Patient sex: F
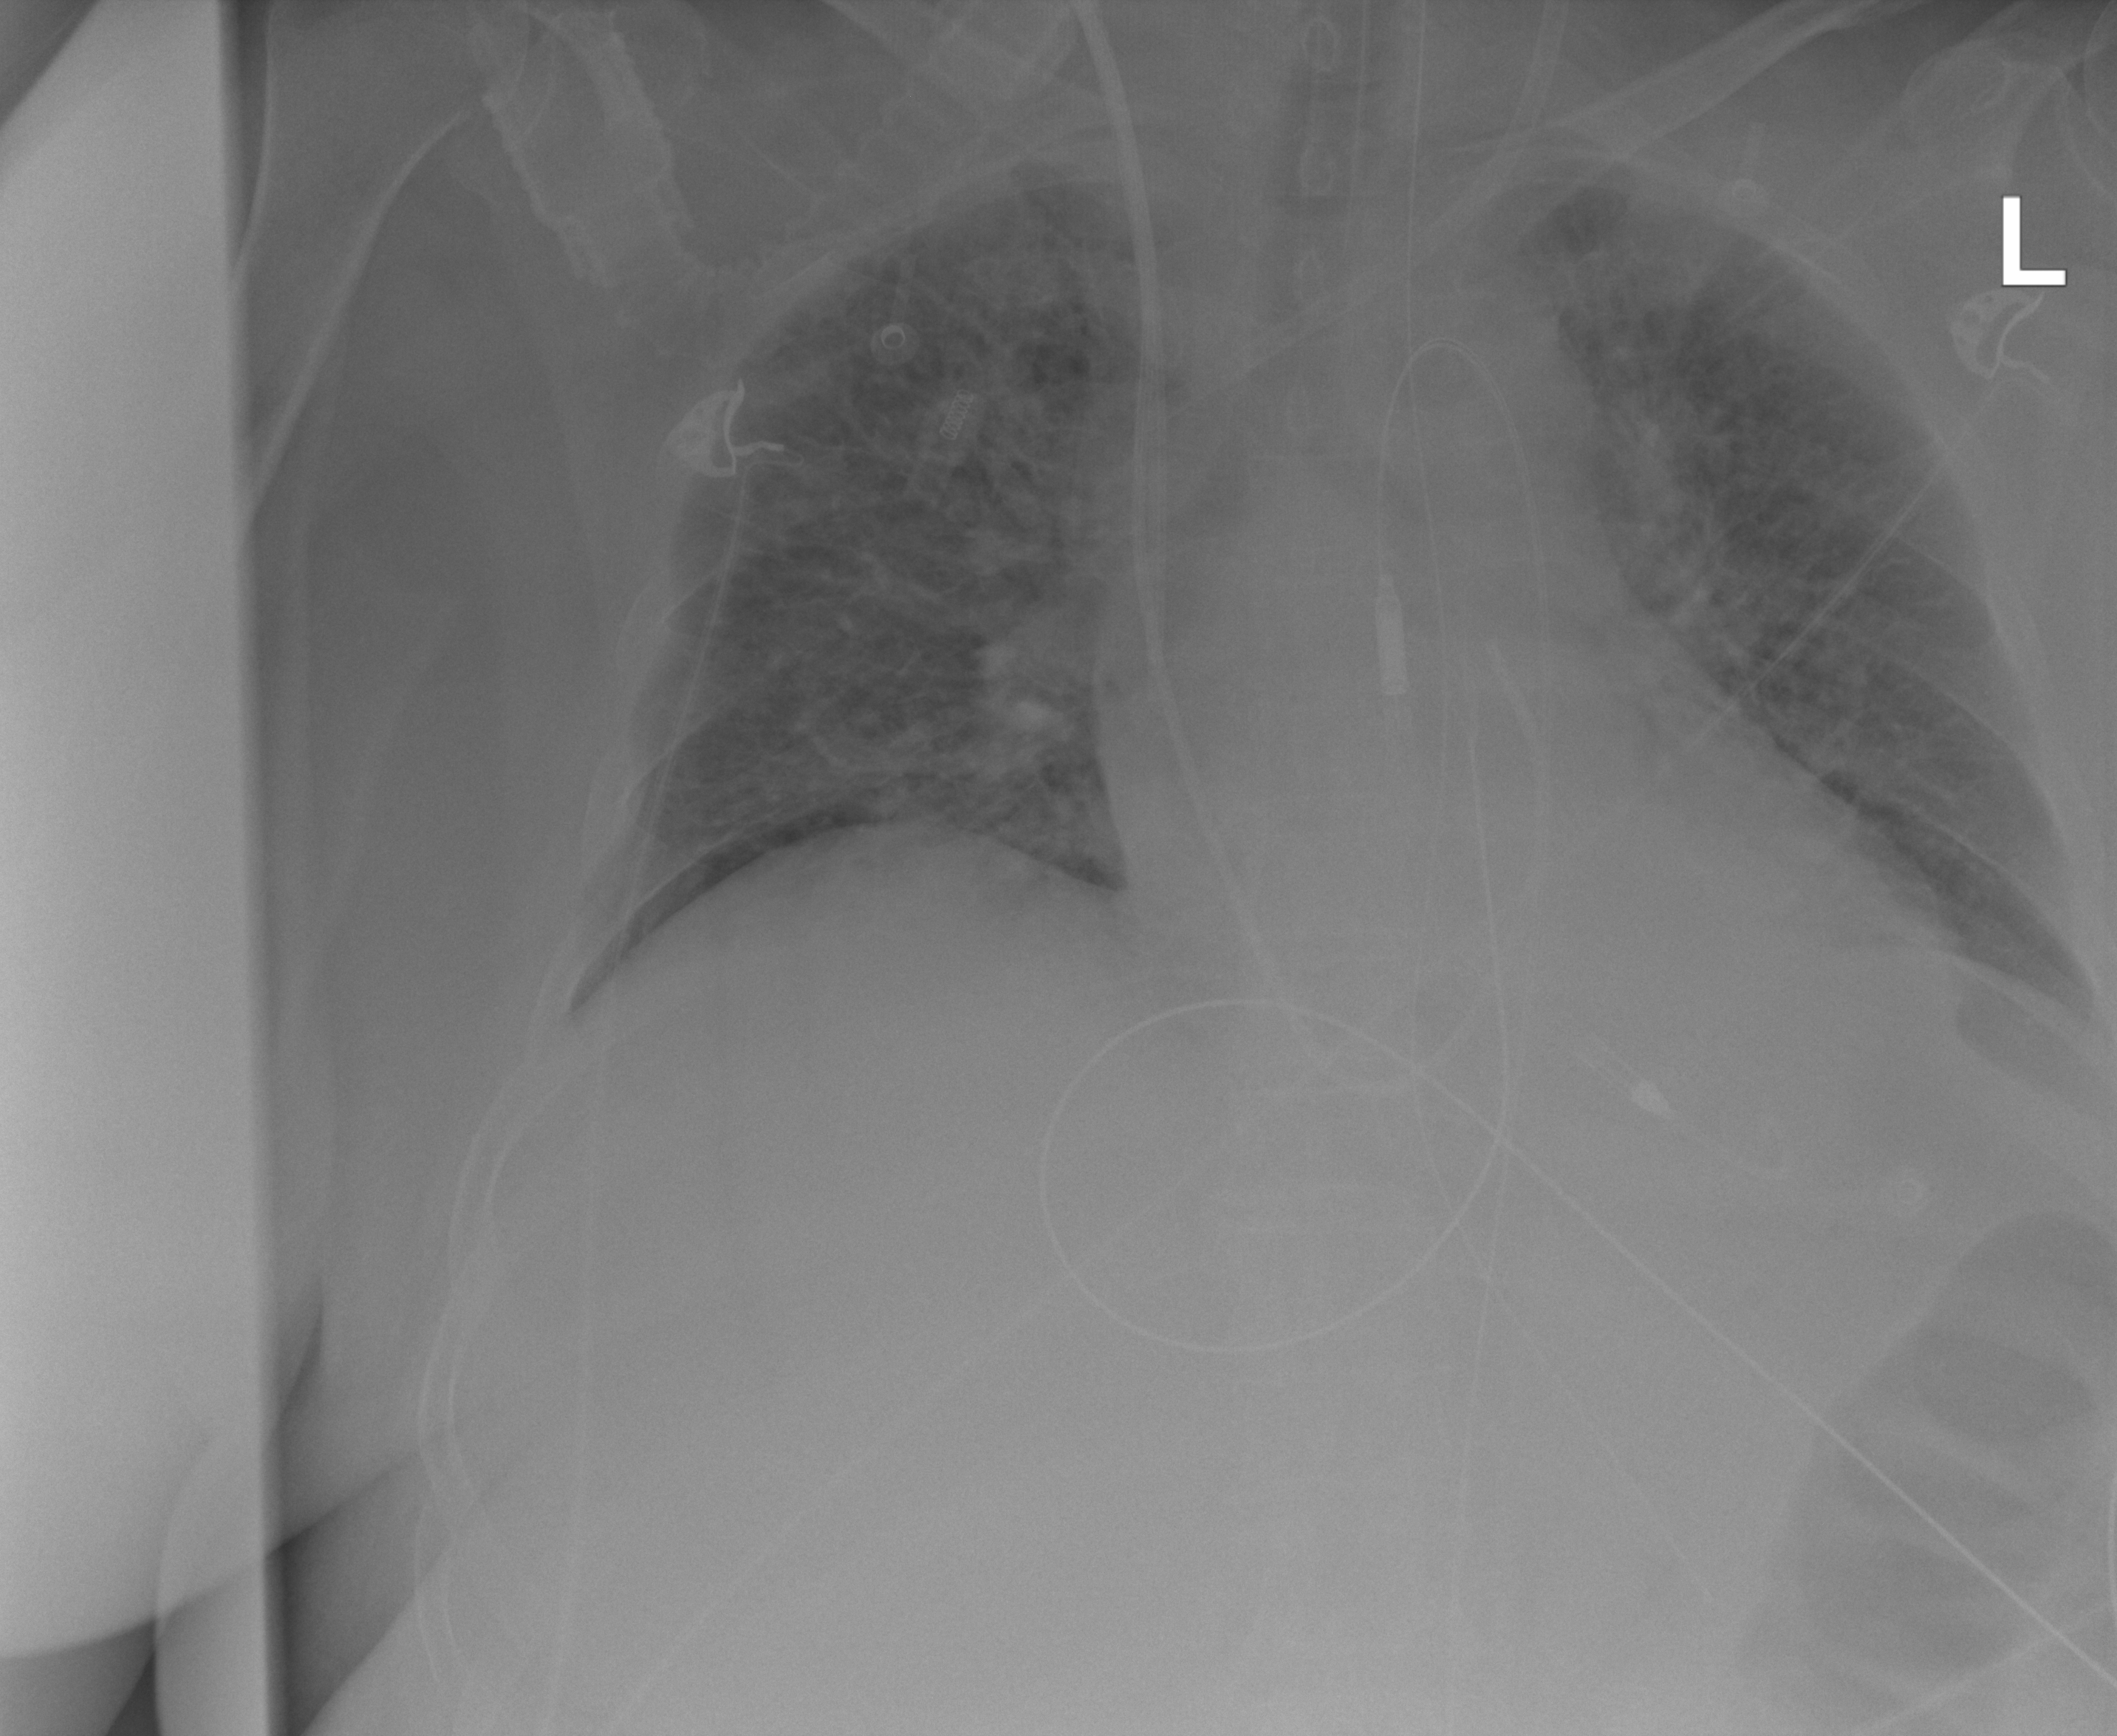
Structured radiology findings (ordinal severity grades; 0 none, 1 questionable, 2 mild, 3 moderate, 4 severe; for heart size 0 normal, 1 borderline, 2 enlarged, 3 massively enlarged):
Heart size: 0
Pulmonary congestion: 2
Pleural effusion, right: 0
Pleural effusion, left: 0
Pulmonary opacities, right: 0
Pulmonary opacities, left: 0
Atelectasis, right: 0
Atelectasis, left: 0